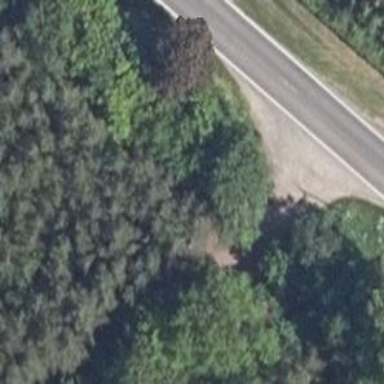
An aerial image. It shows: Emergency access point on the road.